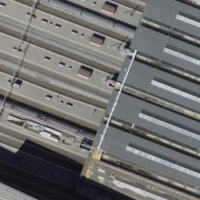
EUNIS habitat code: 57
Species observed at this site:
Larus michahellis
Passer domesticus
Columba livia
Apis mellifera